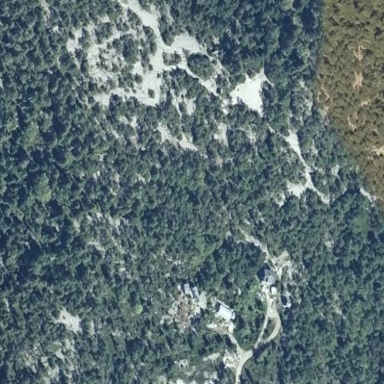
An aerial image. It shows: Area covered in scrub vegetation.